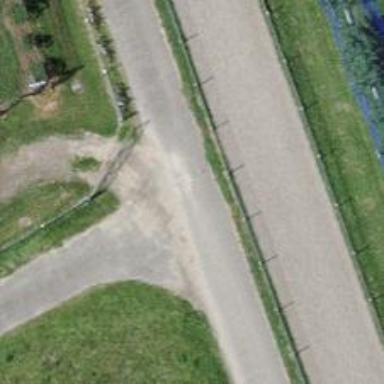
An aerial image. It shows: Track with grade 1 quality.